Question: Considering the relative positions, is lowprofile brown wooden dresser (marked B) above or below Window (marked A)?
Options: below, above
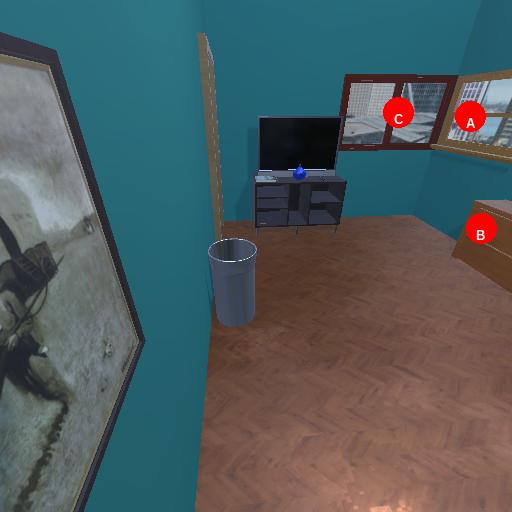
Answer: below